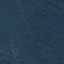
Land use / land cover: Forest